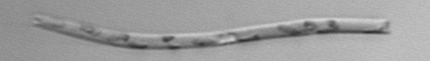
Label: Eucampia_morphytype1